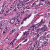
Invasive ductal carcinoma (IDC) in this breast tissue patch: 1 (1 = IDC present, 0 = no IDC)